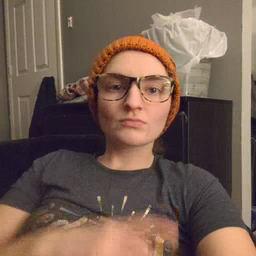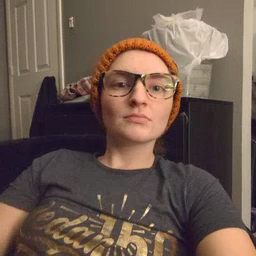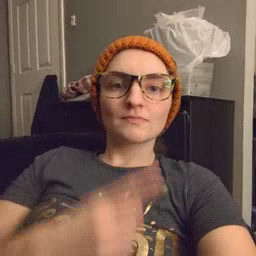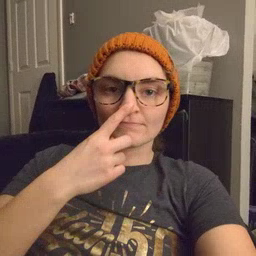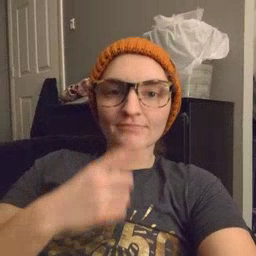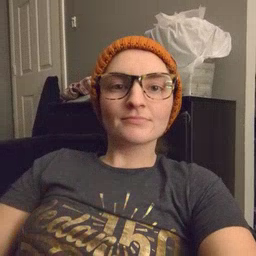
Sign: nose